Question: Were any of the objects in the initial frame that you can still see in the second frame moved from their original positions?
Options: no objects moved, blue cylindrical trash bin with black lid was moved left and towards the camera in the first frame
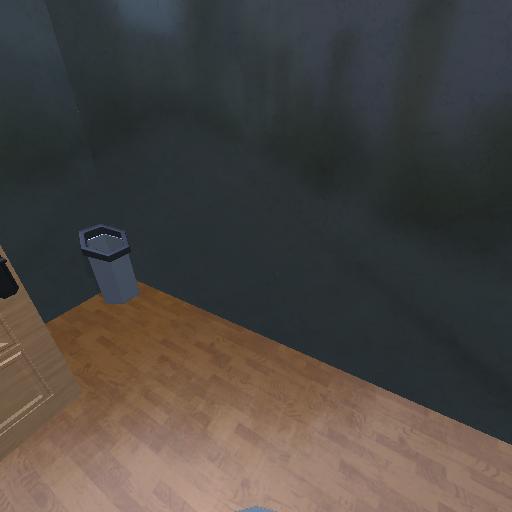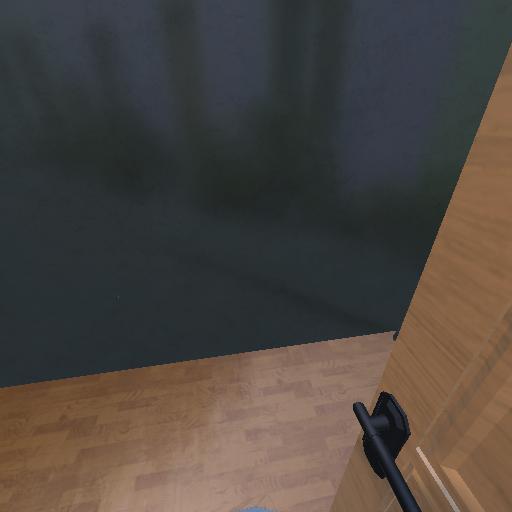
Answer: no objects moved